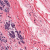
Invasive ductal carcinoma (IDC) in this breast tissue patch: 0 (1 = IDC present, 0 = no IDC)